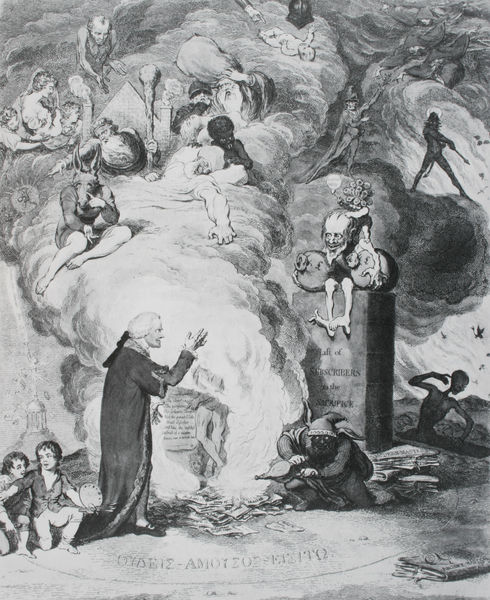
Titel: Shakespeare Sacrified; - oder - The Offering to Avarice
Künstler: James Gillray
Standort: New Haven (Connecticut)
Institution: Yale Center for British Art
Schlagwörter: blätter, feuer, flügel, gewitter, himmel, mann, weiß, wolken, frauen, menschen, sitzen, frisur, grau, männer, profil, schwarz, säule, zeichnung, wolke, schleife, sockel, stehen, stein, tod, tot, qualm, rauch, sonne, figur, mantel, kind, personen, england, esel, kinder, schornstein, statue, beine, perücke, holzschnitt, schrift, bücher, lehrer, knaben, säcke, grafik, graphik, baby, figuren, industrie, brand, karikatur, zopf, inschrift, goya, maler, buch, geld, traum, druck, schwarz weiß, radierung, stich, illustration, satire, text, leichen, schriften, soldat, tote, friedhof, helm, allegorie, palette, pinsel, gestalten, daumier, kleinkind, seiten, skelett, grab, fegefeuer, götter, hölle, jüngstes gericht, teufel, gräber, griechisch, predigt, schwaden, mohr, tempel, gelehrter, monopteros, pavillon, rauchwolke, zwerg, pyramide, kupferstich, leichnahm, keule, satan, gewölk, bitten, säugling, geist, inferno, unterwelt, gerippe, unschuld, stele, rauchschwaden, grabstein, gnom, gespenster, pamphlet, satiere, sünder, dreizack, gliedmaßen, laster, neid, shakespeare, eselkopf, feer, weolken, bücherverbrennung, frack, grb, himmel und hölle, jüngstes gereicht, kobolt, rext, sitzend, umhang, zetel, geiz, ub